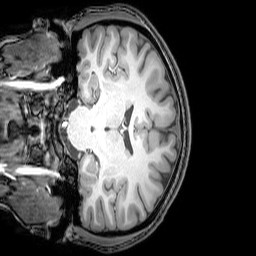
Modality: T1w
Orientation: coronal
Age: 20
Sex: female
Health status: healthy
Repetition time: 0.081 s
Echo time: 0.037 s